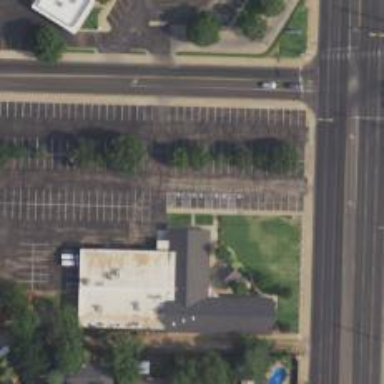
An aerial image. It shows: Parking space is available.